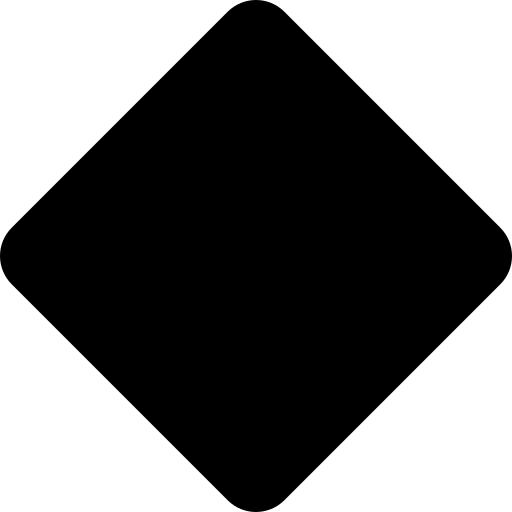
Tags: icon, FontAwesome, fa-icon, solid, diamond